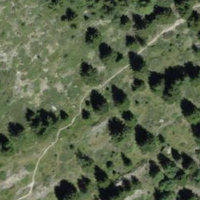
EUNIS habitat code: 48
Species observed at this site:
Melitaea diamina
Erebia tyndarus
Dactylorhiza majalis
Erebia alberganus
Dactylorhiza maculata
Cyaniris semiargus
Empis tessellata
Arcyptera fusca